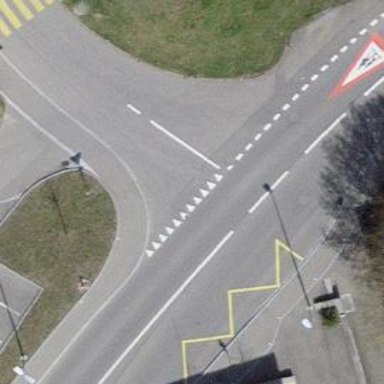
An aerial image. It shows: Bus stop with designated stop position for public transport.